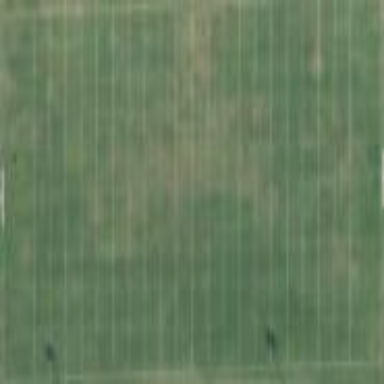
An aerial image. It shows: American football pitch.